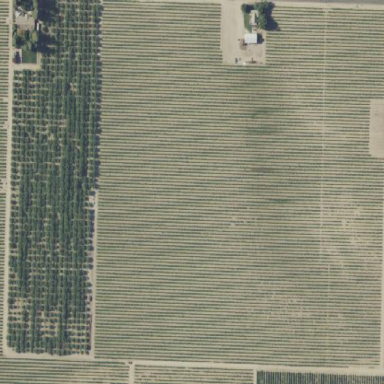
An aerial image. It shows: Vineyard.